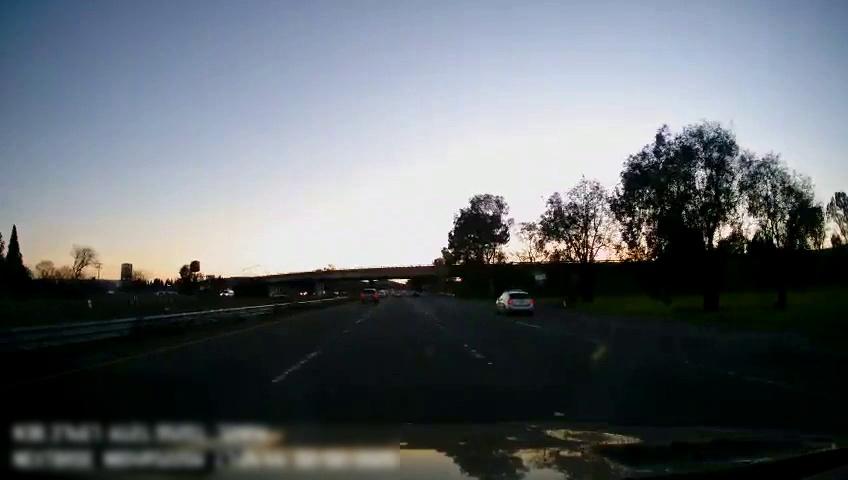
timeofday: Dusk/Dawn/Twilight
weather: Cloudy
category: Drivable Space
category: Vehicles | Van
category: Vehicles | SUV
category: Vehicles | SUV
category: Lanes | Alternate Lane
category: Lanes | Current Lane
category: Lanes | Current Lane
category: Lanes | Alternate Lane
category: Lanes | Alternate Lane